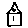
Label: house